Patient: sex M, age 62
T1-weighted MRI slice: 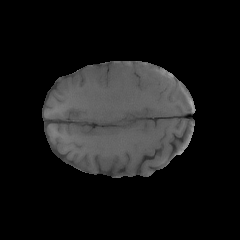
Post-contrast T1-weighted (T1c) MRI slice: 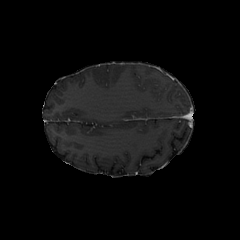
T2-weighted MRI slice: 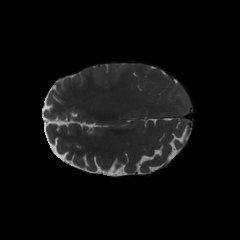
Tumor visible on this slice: no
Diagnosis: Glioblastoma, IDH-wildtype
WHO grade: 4